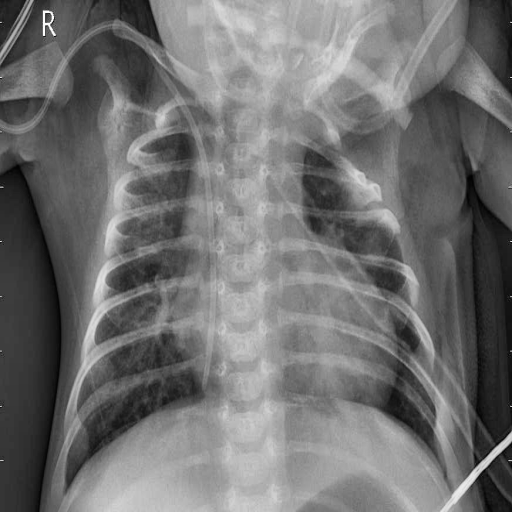
Finding: PNEUMONIA